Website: crate-barrel
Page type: account-dashboard
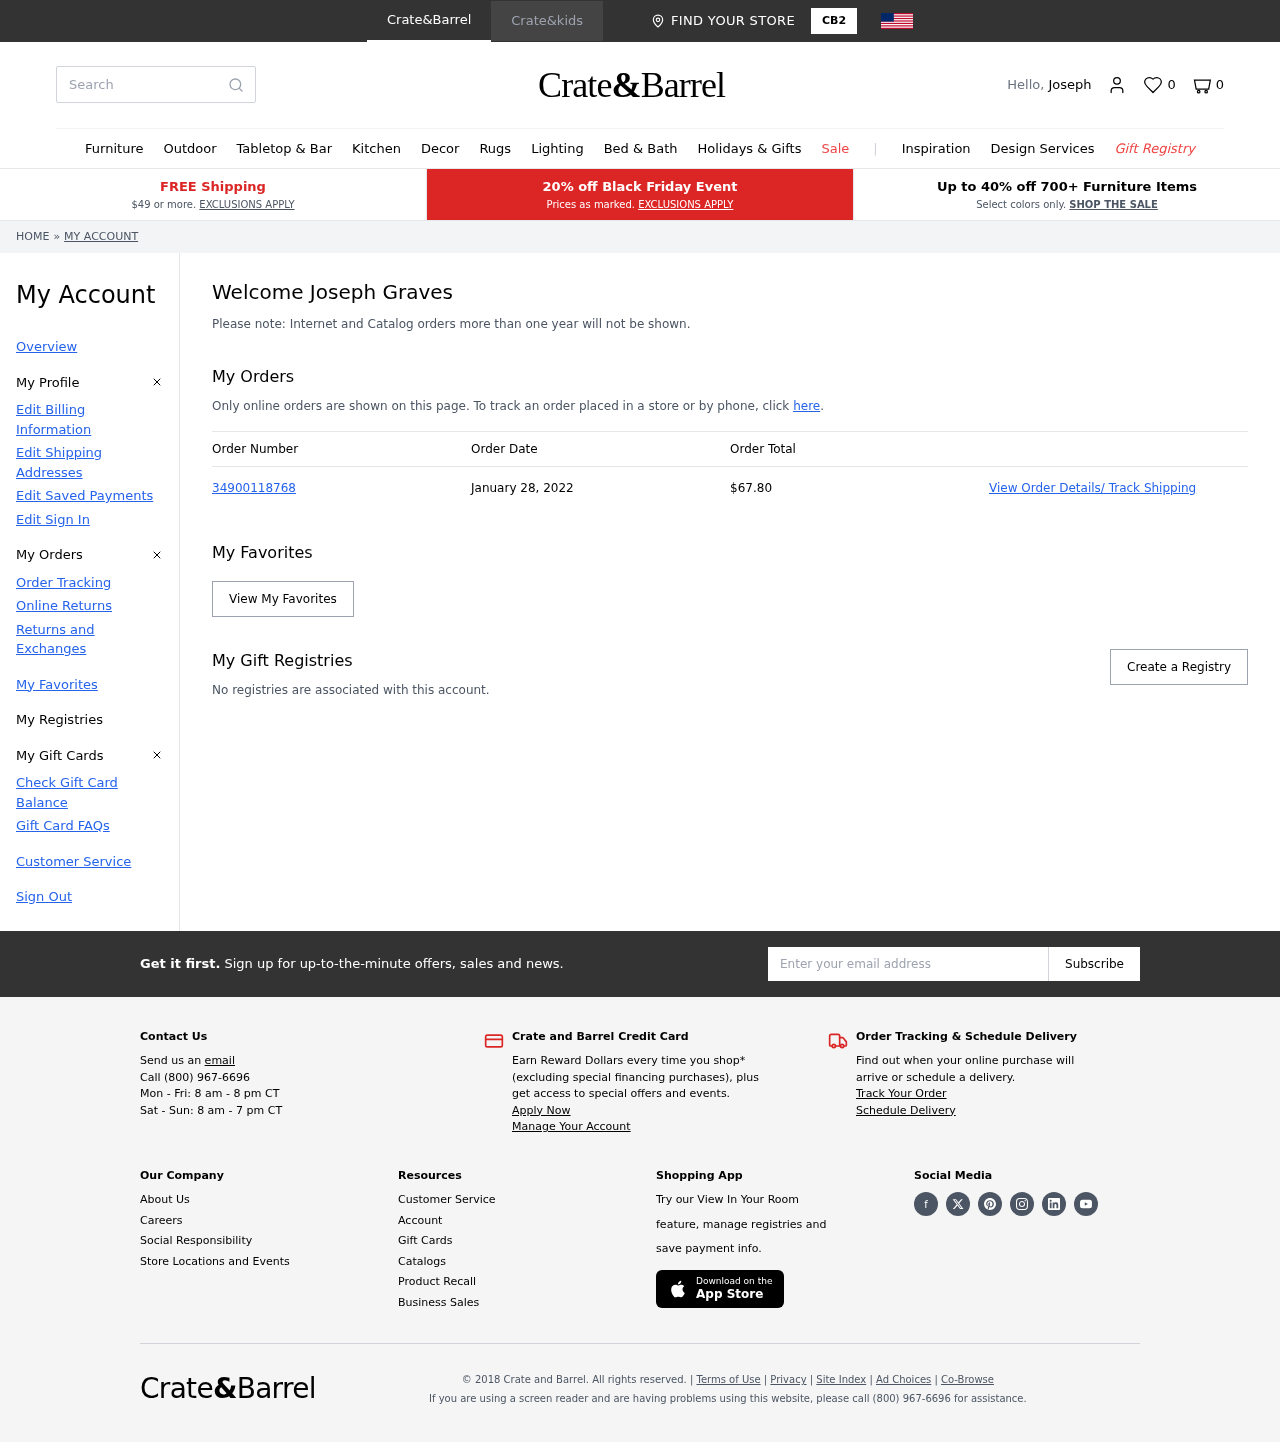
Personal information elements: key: PII_EMAIL
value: josephgraves@gmail.com
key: PII_FIRSTNAME
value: Joseph
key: PII_FULLNAME
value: Joseph Graves
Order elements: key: ORDER_NUM_ITEMS
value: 0
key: ORDER_NUMBER
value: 34900118768
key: ORDER_DATE
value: January 28, 2022
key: ORDER_TOTAL
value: $67.80
Search elements: key: HEADER_SEARCH
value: Search
Other elements: key: FAVORITES_COUNT
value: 0